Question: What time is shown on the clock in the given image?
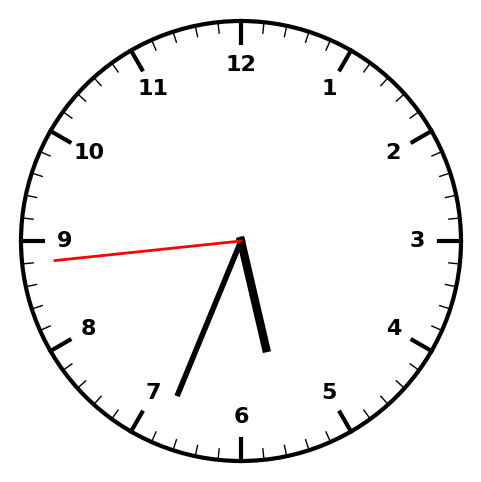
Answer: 05:33:44